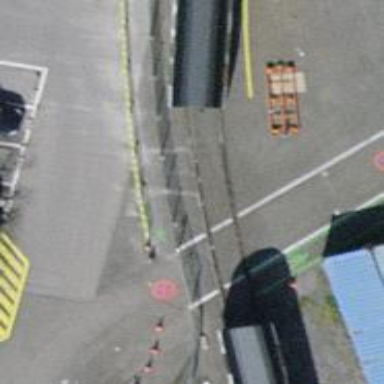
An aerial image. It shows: Railway yard.